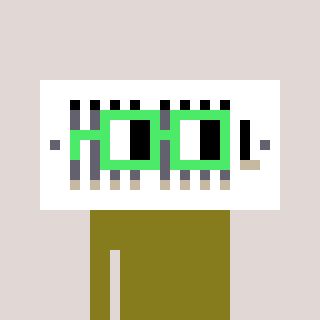
a pixel art character with square light green glasses, a vent-shaped head and a gunk-colored body on a warm background